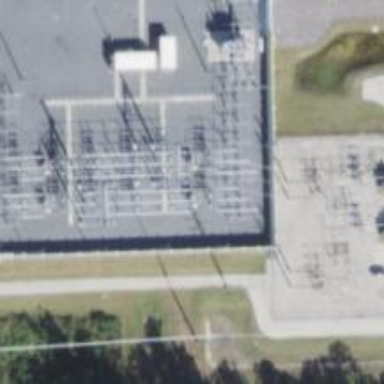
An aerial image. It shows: Switch used for power control.